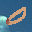
Label: 0